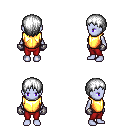
a pixel art fantasy rpg character, female body template, dark elf, purple skin, gold chest armor, red pants, white plain hairstyle, metal gloves, four views (front, back, left, right), 2x2 character sprite sheet, small pixel art, hard edges, no anti-aliasing